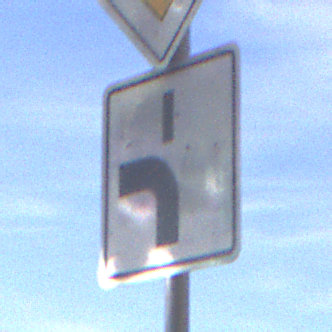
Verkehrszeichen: VerlaufVorfahrtsstrasse5
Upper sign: Vorfahrtsstrasse
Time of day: MorningAfternoon
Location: Outdoor (RoadRail)
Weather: PartlyCloudy
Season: NotSpecified
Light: Natural